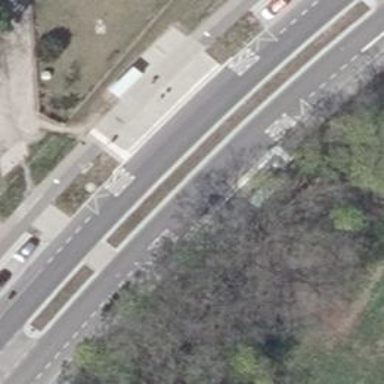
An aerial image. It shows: Secondary road with asphalt surface. There is separate sidewalk and bike lane that shares with buses on the right side.